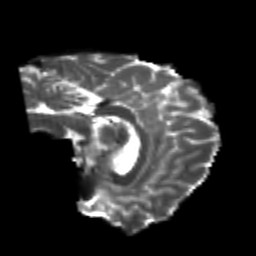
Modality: T2w
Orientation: sagittal
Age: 23
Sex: male
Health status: healthy
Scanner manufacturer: philips
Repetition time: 7.386 s
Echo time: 0.08599 s